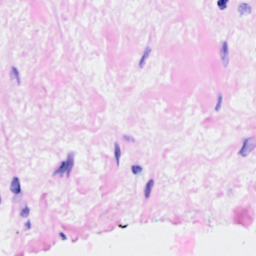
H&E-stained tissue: Breast